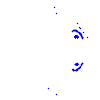
Particle: kaon